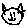
Label: cat